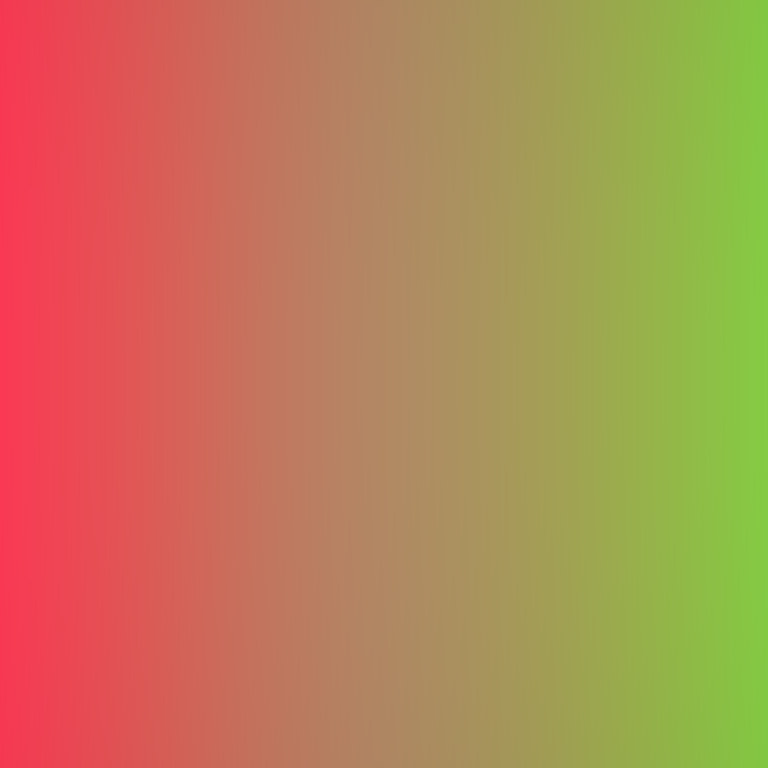
Abstract light effect, smooth gradient from vibrant red to bright green, energetic atmosphere, soft blend, no room, no furniture, no objects.